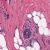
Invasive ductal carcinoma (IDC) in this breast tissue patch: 0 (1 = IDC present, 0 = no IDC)